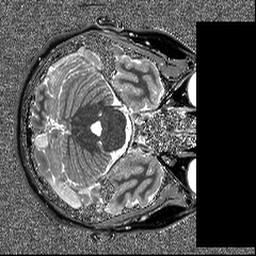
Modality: T1map
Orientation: axial
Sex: female